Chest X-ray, PA view. Patient: 54 years old, sex F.
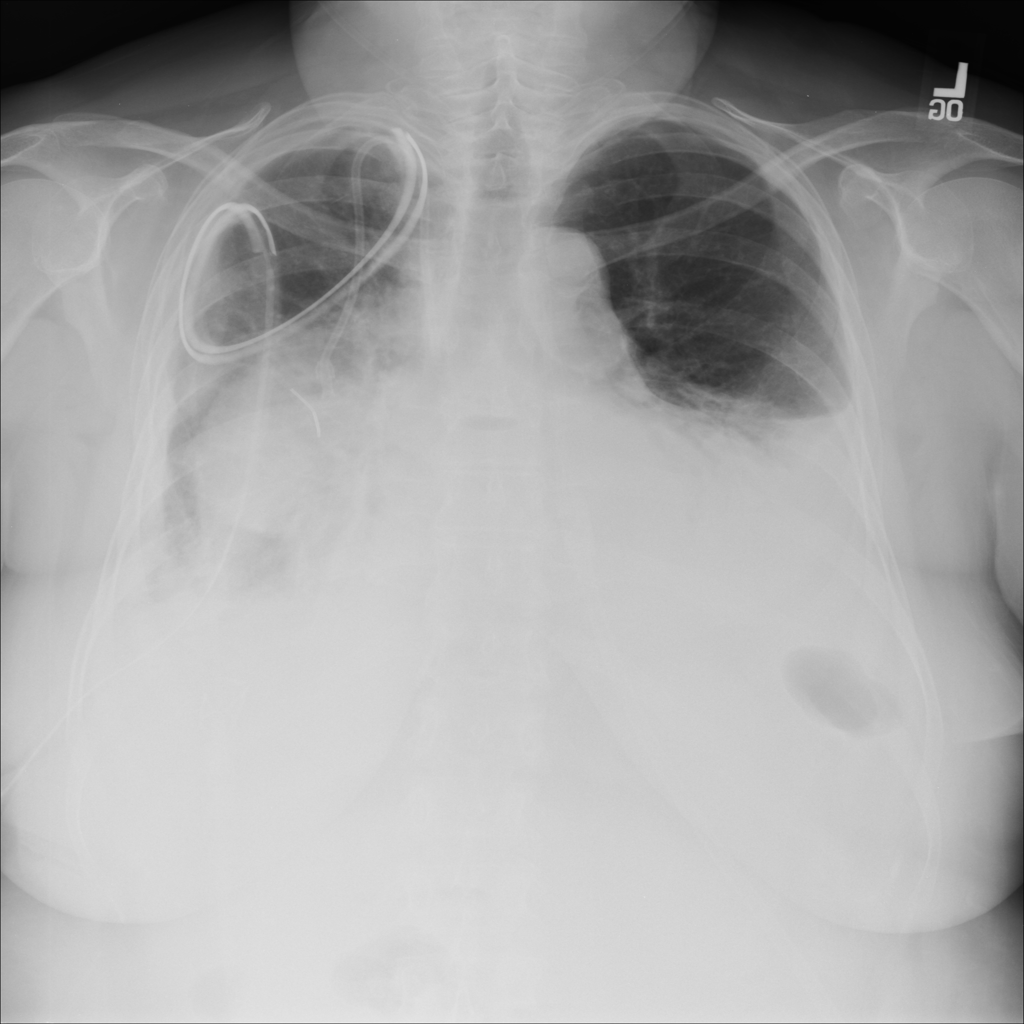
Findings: Atelectasis, Effusion, Hernia